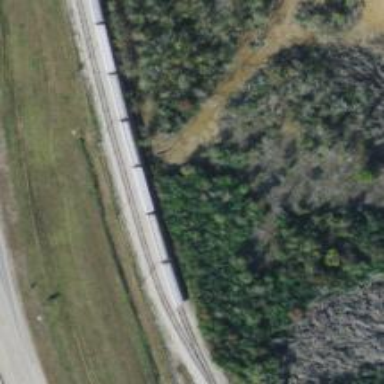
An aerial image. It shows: Railway siding with rails.